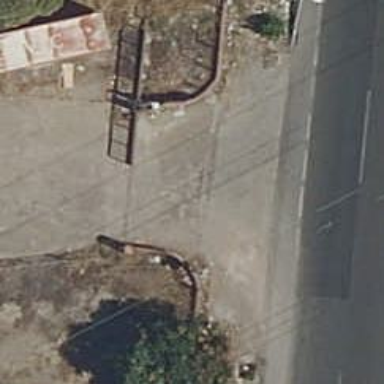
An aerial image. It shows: Gate.